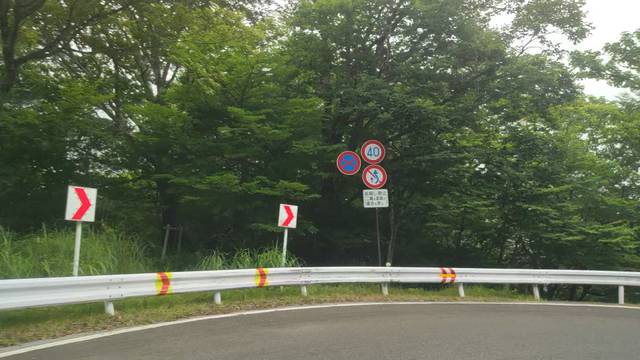
Region: Japan
Coordinates: 36.746, 139.509